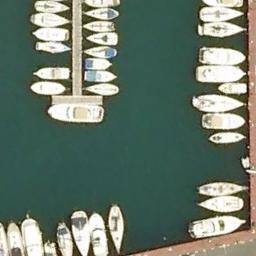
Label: harbor